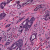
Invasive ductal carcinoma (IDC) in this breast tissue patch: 1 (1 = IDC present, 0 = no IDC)